Question: For some reason in my application, when using "Theme.AppCompat" as my style, it makes my Menus black text (which I set since I want black text) on a dark grey background, as shown here:

I have tried manually setting the menu's background color using a few online resources but none seem to be working. Does anyone know what might be causing the issue? Below is my style.xml, and as you can see, the two bottom elements in the main app theme entry are me trying to change the background color using things I've found online.
'''
<!-- Base application theme. -->
<style name="AppTheme" parent="Theme.AppCompat">
<item name="windowActionBar">false</item>
<item name="android:windowBackground">@color/white_primary</item>
<item name="android:textColor">@color/text_primary</item>
<item name="android:textSize">@dimen/text_size_medium</item>
<item name="colorAccent">@color/black_primary</item>
<item name="android:popupMenuStyle">@style/PopupMenuStyle</item>
<item name="android:panelFullBackground">@drawable/menu_full_bg</item>
</style>
<style name="PopupMenuStyle" parent="Theme.AppCompat.Light">
<item name="android:popupBackground">@android:color/white</item>
</style>
<drawable name="menu_full_bg">#FFFFFF</drawable>
'''
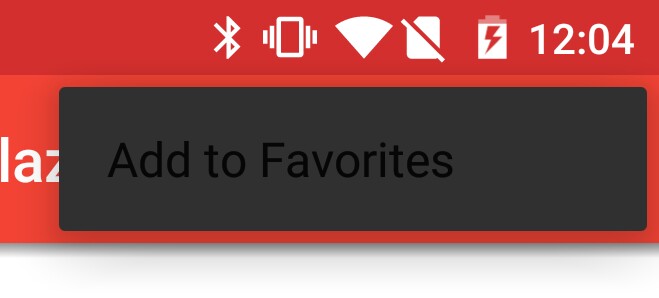
Answer: You can change the background color of the popup menu as below.
1. Create a style in your styles.xml <style name="PopupMenuStyle" parent="Theme.AppCompat.Light">
<item name="android:background">@android:color/white</item>
</style>
2. Set this theme as your toolbar popup theme in your toolbar.xml <android.support.v7.widget.Toolbar
xmlns:app="http://schemas.android.com/apk/res-auto"
xmlns:android="http://schemas.android.com/apk/res/android"
// Your code here
app:theme="@style/ThemeOverlay.AppCompat.Dark.ActionBar"
app:popupTheme="@style/PopupMenuStyle" />
Hope this helps.